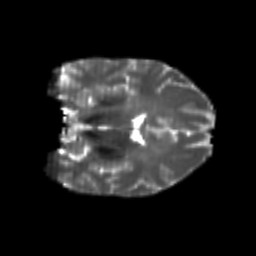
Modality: T2w
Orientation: coronal
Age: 24
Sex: female
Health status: healthy
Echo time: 0.074 s